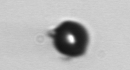
Label: bead